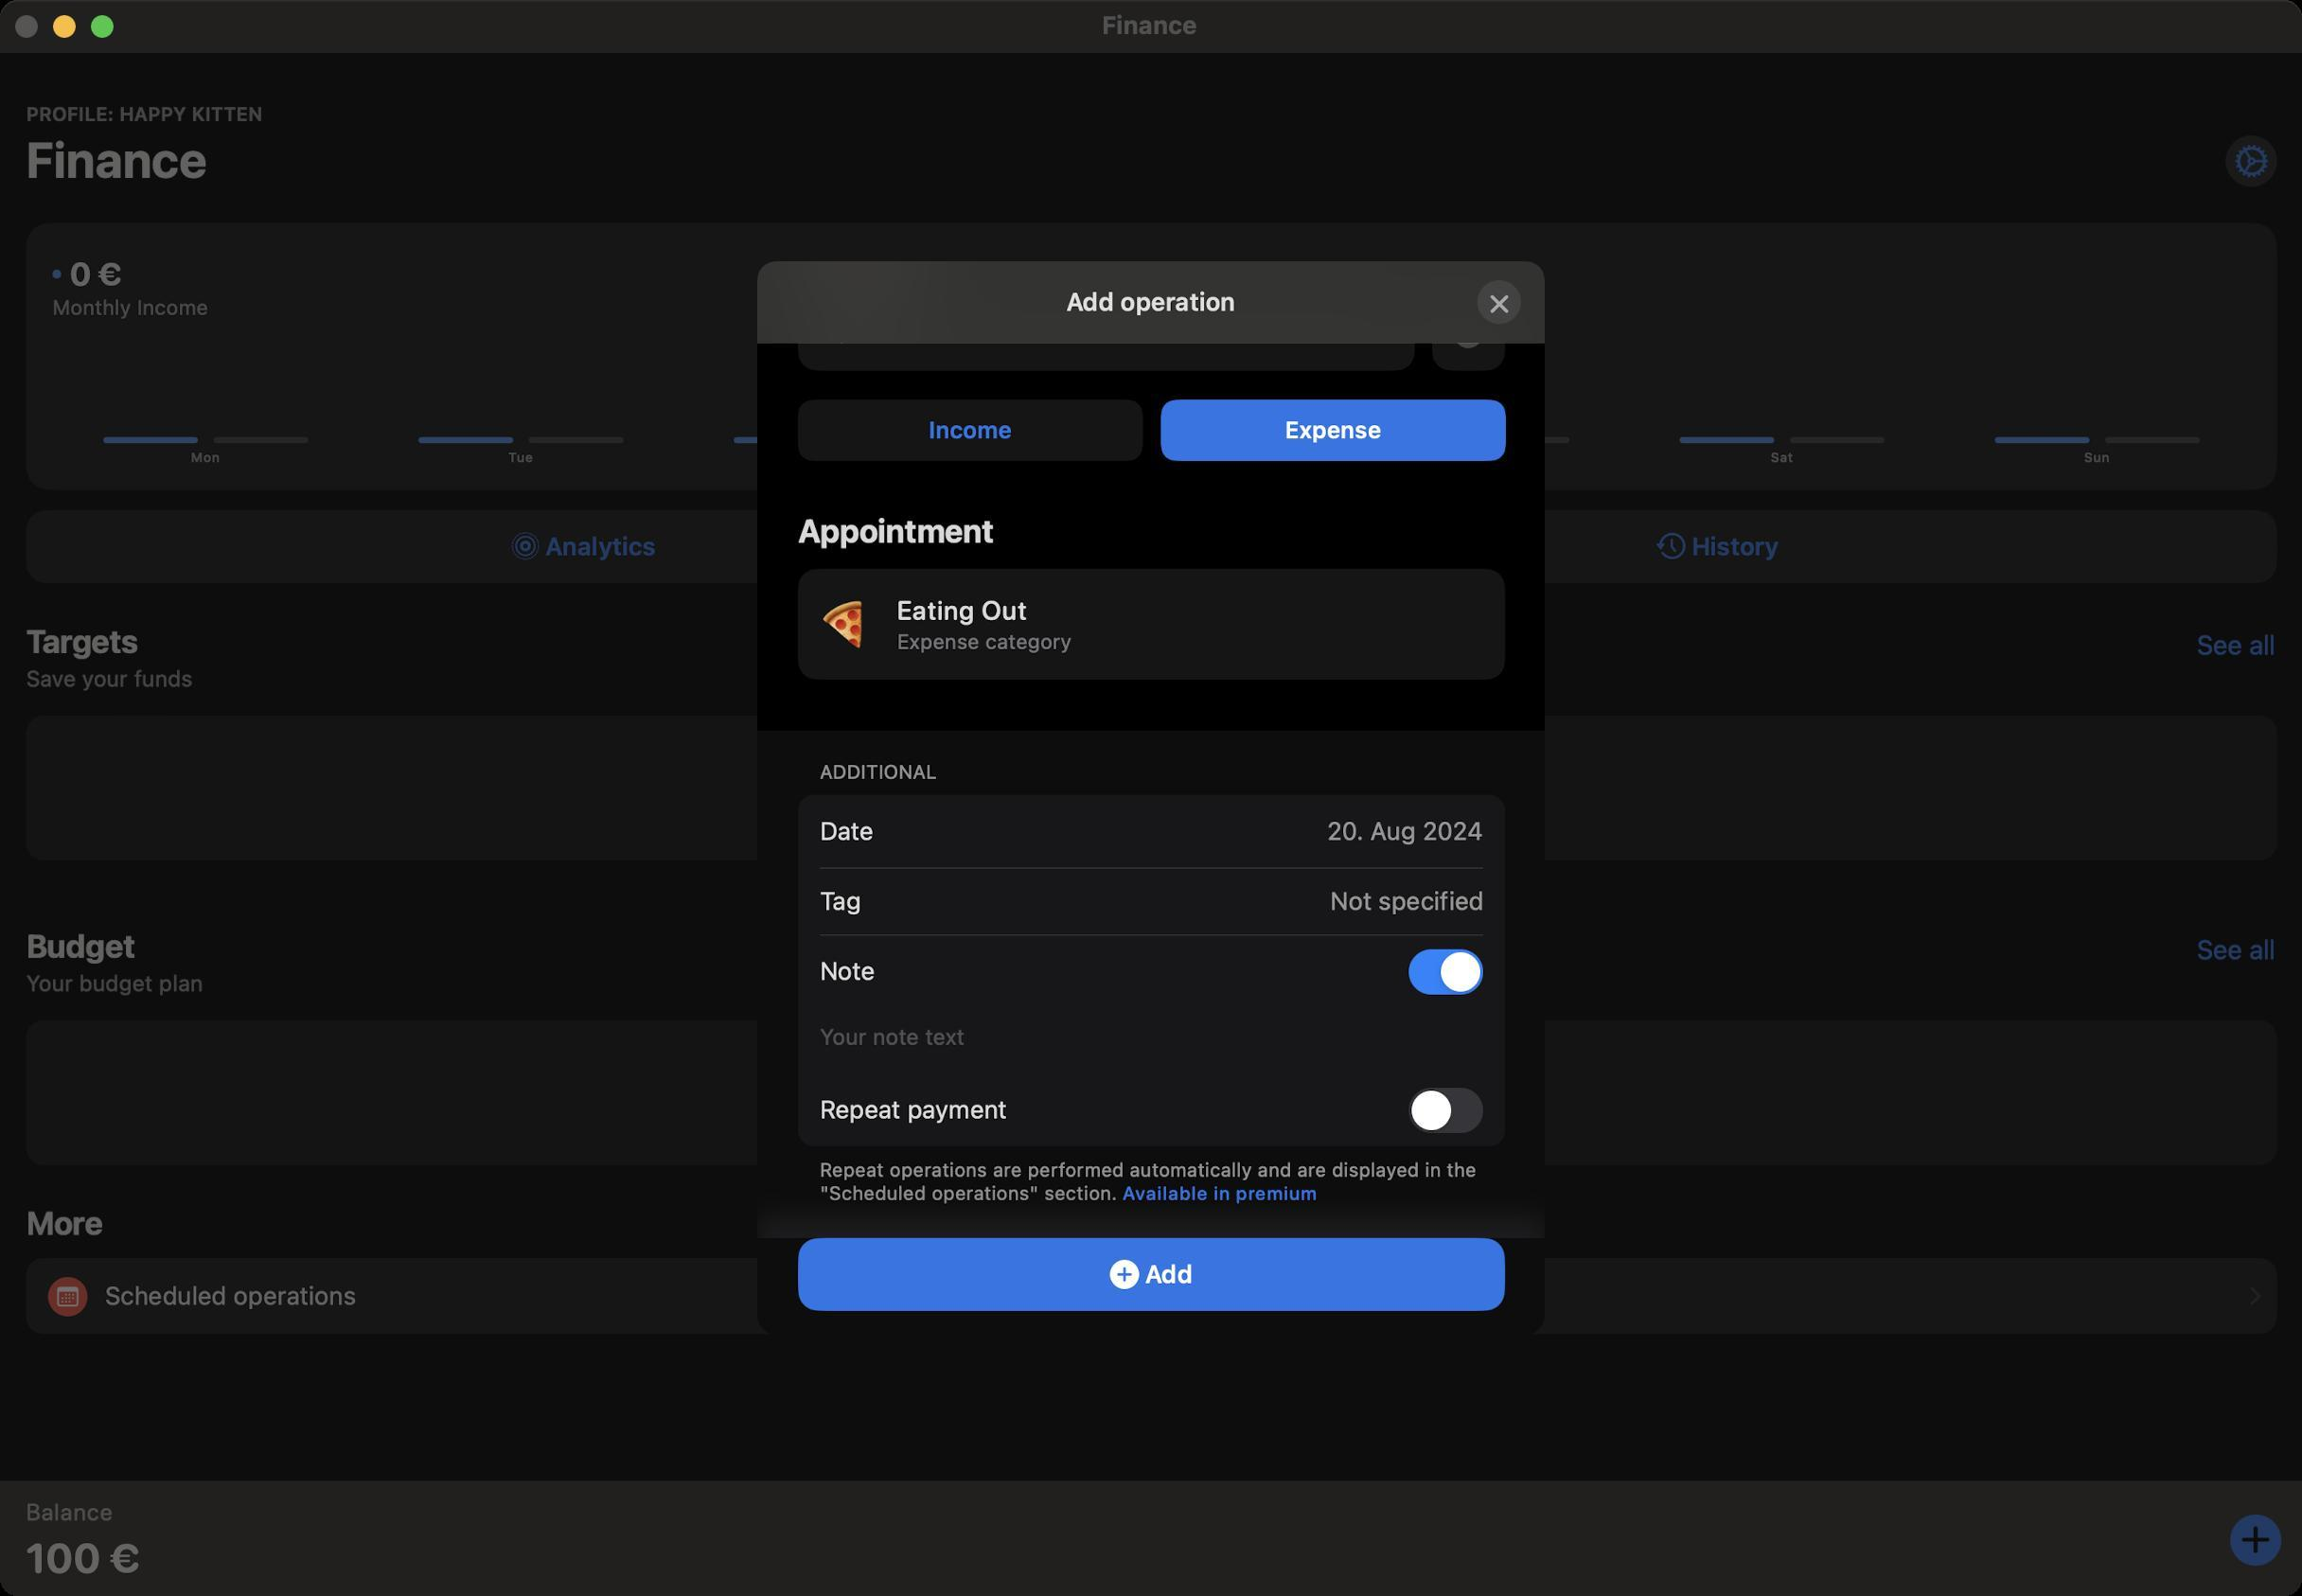
Accessibility tree:
{"name": "Finance", "role": "AXWindow", "description": null, "role_description": "standard window", "value": null, "position": "294.00;94.00", "size": "1216;843", "children": [{"name": null, "role": "AXGroup", "description": null, "role_description": "group", "value": null, "position": "0.00;0.00", "size": "1216;843", "children": [{"name": null, "role": "AXGroup", "description": null, "role_description": "group", "value": null, "position": "0.00;0.00", "size": "1217;843", "children": []}]}, {"name": null, "role": "AXButton", "description": null, "role_description": "close button", "value": null, "position": "7.00;6.00", "size": "14;16", "children": []}, {"name": null, "role": "AXButton", "description": null, "role_description": "zoom button", "value": null, "position": "47.00;6.00", "size": "14;16", "children": [{"name": null, "role": "AXGroup", "description": null, "role_description": "group", "value": null, "position": "47.00;6.00", "size": "14;16", "children": [{"name": null, "role": "AXGroup", "description": null, "role_description": "group", "value": null, "position": "47.00;6.00", "size": "14;16", "children": []}]}]}, {"name": null, "role": "AXButton", "description": null, "role_description": "minimize button", "value": null, "position": "27.00;6.00", "size": "14;16", "children": []}, {"name": null, "role": "AXStaticText", "description": null, "role_description": "text", "value": "Finance", "position": "580.00;5.00", "size": "55;16", "children": []}, {"name": null, "role": "AXSheet", "description": null, "role_description": "sheet", "value": null, "position": "400.00;138.00", "size": "416;567", "children": [{"name": null, "role": "AXGroup", "description": null, "role_description": "group", "value": null, "position": "400.00;138.00", "size": "416;567", "children": [{"name": null, "role": "AXGroup", "description": null, "role_description": "group", "value": null, "position": "400.00;138.00", "size": "417;567", "children": [{"name": null, "role": "AXGroup", "description": null, "role_description": "Nav bar", "value": null, "position": "400.00;138.00", "size": "417;43", "children": [{"name": null, "role": "AXHeading", "description": "Add operation", "role_description": "heading", "value": null, "position": "563.24;151.86", "size": "90;16", "children": []}, {"name": null, "role": "AXButton", "description": "close", "role_description": "button", "value": null, "position": "774.22;142.62", "size": "33;34", "children": []}]}, {"name": null, "role": "AXGroup", "description": null, "role_description": "group", "value": null, "position": "400.00;138.00", "size": "417;567", "children": [{"name": null, "role": "AXGroup", "description": null, "role_description": "group", "value": null, "position": "400.00;138.00", "size": "417;567", "children": [{"name": null, "role": "AXGroup", "description": null, "role_description": "group", "value": null, "position": "421.56;130.30", "size": "373;22", "children": [{"name": null, "role": "AXGroup", "description": null, "role_description": "group", "value": null, "position": "421.56;130.30", "size": "373;20", "children": [{"name": null, "role": "AXStaticText", "description": "Amount", "role_description": "text", "value": null, "position": "421.56;130.30", "size": "373;20", "children": []}]}]}, {"name": null, "role": "AXTextField", "description": null, "role_description": "text field", "value": "1 €", "position": "421.56;157.25", "size": "326;38", "children": []}, {"name": null, "role": "AXStaticText", "description": "-", "role_description": "text", "value": null, "position": "433.88;157.25", "size": "7;38", "children": []}, {"name": null, "role": "AXButton", "description": "clearField", "role_description": "button", "value": null, "position": "756.51;157.25", "size": "38;38", "children": []}, {"name": null, "role": "AXGroup", "description": null, "role_description": "group", "value": null, "position": "421.56;211.15", "size": "373;32", "children": [{"name": null, "role": "AXButton", "description": "Income", "role_description": "button", "value": null, "position": "421.56;211.15", "size": "182;32", "children": []}, {"name": null, "role": "AXButton", "description": "Expense", "role_description": "button", "value": null, "position": "613.29;211.15", "size": "182;32", "children": []}]}, {"name": null, "role": "AXGroup", "description": null, "role_description": "group", "value": null, "position": "421.56;270.44", "size": "373;22", "children": [{"name": null, "role": "AXGroup", "description": null, "role_description": "group", "value": null, "position": "421.56;270.44", "size": "373;20", "children": [{"name": null, "role": "AXStaticText", "description": "Appointment", "role_description": "text", "value": null, "position": "421.56;270.44", "size": "373;20", "children": []}]}]}, {"name": null, "role": "AXStaticText", "description": "🍕", "role_description": "text", "value": null, "position": "430.80;312.79", "size": "34;34", "children": []}, {"name": null, "role": "AXGroup", "description": null, "role_description": "group", "value": null, "position": "473.92;314.33", "size": "310;31", "children": [{"name": null, "role": "AXStaticText", "description": "Eating Out", "role_description": "text", "value": null, "position": "473.92;314.33", "size": "310;16", "children": []}, {"name": null, "role": "AXStaticText", "description": "Expense category", "role_description": "text", "value": null, "position": "473.92;332.04", "size": "310;13", "children": []}]}, {"name": null, "role": "AXStaticText", "description": "ADDITIONAL", "role_description": "text", "value": null, "position": "433.11;401.34", "size": "350;12", "children": []}, {"name": null, "role": "AXStaticText", "description": "Date", "role_description": "text", "value": null, "position": "433.11;431.37", "size": "28;15", "children": []}, {"name": null, "role": "AXStaticText", "description": "20. Aug 2024", "role_description": "text", "value": null, "position": "701.07;431.37", "size": "82;15", "children": []}, {"name": null, "role": "AXStaticText", "description": "Tag", "role_description": "text", "value": null, "position": "433.11;458.32", "size": "22;35", "children": []}, {"name": null, "role": "AXGroup", "description": null, "role_description": "group", "value": null, "position": "433.11;458.32", "size": "350;116", "children": [{"name": null, "role": "AXSlider", "description": null, "role_description": "slider", "value": 5000.0, "position": "514.73;429.44", "size": "104;173", "children": []}, {"name": null, "role": "AXSlider", "description": null, "role_description": "slider", "value": 4979.0, "position": "622.53;429.44", "size": "38;173", "children": []}, {"name": null, "role": "AXSlider", "description": null, "role_description": "slider", "value": 2018.0, "position": "664.11;429.44", "size": "38;173", "children": []}]}, {"name": null, "role": "AXStaticText", "description": "Not specified", "role_description": "text", "value": null, "position": "459.29;458.32", "size": "325;35", "children": []}, {"name": null, "role": "AXStaticText", "description": "Note", "role_description": "text", "value": null, "position": "433.11;505.29", "size": "29;15", "children": []}, {"name": null, "role": "AXCheckBox", "description": null, "role_description": "checkbox", "value": "1", "position": "744.19;501.44", "size": "39;24", "children": []}, {"name": null, "role": "AXTextField", "description": null, "role_description": "text field", "value": "", "position": "433.11;532.24", "size": "350;31", "children": []}, {"name": null, "role": "AXStaticText", "description": "Repeat payment", "role_description": "text", "value": null, "position": "433.11;578.44", "size": "99;15", "children": []}, {"name": null, "role": "AXCheckBox", "description": null, "role_description": "checkbox", "value": "0", "position": "744.19;574.59", "size": "39;24", "children": []}, {"name": null, "role": "AXButton", "description": "Repeat operations are performed automatically and are displayed in the \"Scheduled operations\" section. Available in premium", "role_description": "button", "value": null, "position": "433.11;611.55", "size": "350;25", "children": []}, {"name": null, "role": "AXGroup", "description": null, "role_description": "group", "value": null, "position": "433.11;613.09", "size": "350;38", "children": [{"name": null, "role": "AXGroup", "description": null, "role_description": "group", "value": null, "position": "434.65;616.94", "size": "168;31", "children": [{"name": null, "role": "AXStaticText", "description": "Retry", "role_description": "text", "value": null, "position": "434.65;616.94", "size": "168;15", "children": []}, {"name": null, "role": "AXStaticText", "description": "Monthly", "role_description": "text", "value": null, "position": "434.65;633.11", "size": "168;15", "children": []}]}, {"name": null, "role": "AXGroup", "description": null, "role_description": "group", "value": null, "position": "614.06;616.94", "size": "168;31", "children": [{"name": null, "role": "AXStaticText", "description": "Stop Repeater", "role_description": "text", "value": null, "position": "614.06;616.94", "size": "168;15", "children": []}, {"name": null, "role": "AXStaticText", "description": "Never", "role_description": "text", "value": null, "position": "614.06;633.11", "size": "168;15", "children": []}]}]}, {"name": null, "role": "AXButton", "description": "Add", "role_description": "button", "value": null, "position": "421.56;653.90", "size": "373;38", "children": []}]}]}]}]}]}, {"name": "Finance", "role": "AXWindow", "description": null, "role_description": "standard window", "value": null, "position": "294.00;94.00", "size": "1216;843", "children": [{"name": null, "role": "AXGroup", "description": null, "role_description": "group", "value": null, "position": "0.00;0.00", "size": "1216;843", "children": [{"name": null, "role": "AXGroup", "description": null, "role_description": "group", "value": null, "position": "0.00;0.00", "size": "1217;843", "children": []}]}, {"name": null, "role": "AXButton", "description": null, "role_description": "close button", "value": null, "position": "7.00;6.00", "size": "14;16", "children": []}, {"name": null, "role": "AXButton", "description": null, "role_description": "zoom button", "value": null, "position": "47.00;6.00", "size": "14;16", "children": [{"name": null, "role": "AXGroup", "description": null, "role_description": "group", "value": null, "position": "47.00;6.00", "size": "14;16", "children": [{"name": null, "role": "AXGroup", "description": null, "role_description": "group", "value": null, "position": "47.00;6.00", "size": "14;16", "children": []}]}]}, {"name": null, "role": "AXButton", "description": null, "role_description": "minimize button", "value": null, "position": "27.00;6.00", "size": "14;16", "children": []}, {"name": null, "role": "AXStaticText", "description": null, "role_description": "text", "value": "Finance", "position": "580.00;5.00", "size": "55;16", "children": []}, {"name": null, "role": "AXSheet", "description": null, "role_description": "sheet", "value": null, "position": "400.00;138.00", "size": "416;567", "children": [{"name": null, "role": "AXGroup", "description": null, "role_description": "group", "value": null, "position": "400.00;138.00", "size": "416;567", "children": [{"name": null, "role": "AXGroup", "description": null, "role_description": "group", "value": null, "position": "400.00;138.00", "size": "417;567", "children": [{"name": null, "role": "AXGroup", "description": null, "role_description": "Nav bar", "value": null, "position": "400.00;138.00", "size": "417;43", "children": [{"name": null, "role": "AXHeading", "description": "Add operation", "role_description": "heading", "value": null, "position": "563.24;151.86", "size": "90;16", "children": []}, {"name": null, "role": "AXButton", "description": "close", "role_description": "button", "value": null, "position": "774.22;142.62", "size": "33;34", "children": []}]}, {"name": null, "role": "AXGroup", "description": null, "role_description": "group", "value": null, "position": "400.00;138.00", "size": "417;567", "children": [{"name": null, "role": "AXGroup", "description": null, "role_description": "group", "value": null, "position": "400.00;138.00", "size": "417;567", "children": [{"name": null, "role": "AXGroup", "description": null, "role_description": "group", "value": null, "position": "421.56;130.30", "size": "373;22", "children": [{"name": null, "role": "AXGroup", "description": null, "role_description": "group", "value": null, "position": "421.56;130.30", "size": "373;20", "children": [{"name": null, "role": "AXStaticText", "description": "Amount", "role_description": "text", "value": null, "position": "421.56;130.30", "size": "373;20", "children": []}]}]}, {"name": null, "role": "AXTextField", "description": null, "role_description": "text field", "value": "1 €", "position": "421.56;157.25", "size": "326;38", "children": []}, {"name": null, "role": "AXStaticText", "description": "-", "role_description": "text", "value": null, "position": "433.88;157.25", "size": "7;38", "children": []}, {"name": null, "role": "AXButton", "description": "clearField", "role_description": "button", "value": null, "position": "756.51;157.25", "size": "38;38", "children": []}, {"name": null, "role": "AXGroup", "description": null, "role_description": "group", "value": null, "position": "421.56;211.15", "size": "373;32", "children": [{"name": null, "role": "AXButton", "description": "Income", "role_description": "button", "value": null, "position": "421.56;211.15", "size": "182;32", "children": []}, {"name": null, "role": "AXButton", "description": "Expense", "role_description": "button", "value": null, "position": "613.29;211.15", "size": "182;32", "children": []}]}, {"name": null, "role": "AXGroup", "description": null, "role_description": "group", "value": null, "position": "421.56;270.44", "size": "373;22", "children": [{"name": null, "role": "AXGroup", "description": null, "role_description": "group", "value": null, "position": "421.56;270.44", "size": "373;20", "children": [{"name": null, "role": "AXStaticText", "description": "Appointment", "role_description": "text", "value": null, "position": "421.56;270.44", "size": "373;20", "children": []}]}]}, {"name": null, "role": "AXStaticText", "description": "🍕", "role_description": "text", "value": null, "position": "430.80;312.79", "size": "34;34", "children": []}, {"name": null, "role": "AXGroup", "description": null, "role_description": "group", "value": null, "position": "473.92;314.33", "size": "310;31", "children": [{"name": null, "role": "AXStaticText", "description": "Eating Out", "role_description": "text", "value": null, "position": "473.92;314.33", "size": "310;16", "children": []}, {"name": null, "role": "AXStaticText", "description": "Expense category", "role_description": "text", "value": null, "position": "473.92;332.04", "size": "310;13", "children": []}]}, {"name": null, "role": "AXStaticText", "description": "ADDITIONAL", "role_description": "text", "value": null, "position": "433.11;401.34", "size": "350;12", "children": []}, {"name": null, "role": "AXStaticText", "description": "Date", "role_description": "text", "value": null, "position": "433.11;431.37", "size": "28;15", "children": []}, {"name": null, "role": "AXStaticText", "description": "20. Aug 2024", "role_description": "text", "value": null, "position": "701.07;431.37", "size": "82;15", "children": []}, {"name": null, "role": "AXStaticText", "description": "Tag", "role_description": "text", "value": null, "position": "433.11;458.32", "size": "22;35", "children": []}, {"name": null, "role": "AXGroup", "description": null, "role_description": "group", "value": null, "position": "433.11;458.32", "size": "350;116", "children": [{"name": null, "role": "AXSlider", "description": null, "role_description": "slider", "value": 5000.0, "position": "514.73;429.44", "size": "104;173", "children": []}, {"name": null, "role": "AXSlider", "description": null, "role_description": "slider", "value": 4979.0, "position": "622.53;429.44", "size": "38;173", "children": []}, {"name": null, "role": "AXSlider", "description": null, "role_description": "slider", "value": 2018.0, "position": "664.11;429.44", "size": "38;173", "children": []}]}, {"name": null, "role": "AXStaticText", "description": "Not specified", "role_description": "text", "value": null, "position": "459.29;458.32", "size": "325;35", "children": []}, {"name": null, "role": "AXStaticText", "description": "Note", "role_description": "text", "value": null, "position": "433.11;505.29", "size": "29;15", "children": []}, {"name": null, "role": "AXCheckBox", "description": null, "role_description": "checkbox", "value": "1", "position": "744.19;501.44", "size": "39;24", "children": []}, {"name": null, "role": "AXTextField", "description": null, "role_description": "text field", "value": "", "position": "433.11;532.24", "size": "350;31", "children": []}, {"name": null, "role": "AXStaticText", "description": "Repeat payment", "role_description": "text", "value": null, "position": "433.11;578.44", "size": "99;15", "children": []}, {"name": null, "role": "AXCheckBox", "description": null, "role_description": "checkbox", "value": "0", "position": "744.19;574.59", "size": "39;24", "children": []}, {"name": null, "role": "AXButton", "description": "Repeat operations are performed automatically and are displayed in the \"Scheduled operations\" section. Available in premium", "role_description": "button", "value": null, "position": "433.11;611.55", "size": "350;25", "children": []}, {"name": null, "role": "AXGroup", "description": null, "role_description": "group", "value": null, "position": "433.11;613.09", "size": "350;38", "children": [{"name": null, "role": "AXGroup", "description": null, "role_description": "group", "value": null, "position": "434.65;616.94", "size": "168;31", "children": [{"name": null, "role": "AXStaticText", "description": "Retry", "role_description": "text", "value": null, "position": "434.65;616.94", "size": "168;15", "children": []}, {"name": null, "role": "AXStaticText", "description": "Monthly", "role_description": "text", "value": null, "position": "434.65;633.11", "size": "168;15", "children": []}]}, {"name": null, "role": "AXGroup", "description": null, "role_description": "group", "value": null, "position": "614.06;616.94", "size": "168;31", "children": [{"name": null, "role": "AXStaticText", "description": "Stop Repeater", "role_description": "text", "value": null, "position": "614.06;616.94", "size": "168;15", "children": []}, {"name": null, "role": "AXStaticText", "description": "Never", "role_description": "text", "value": null, "position": "614.06;633.11", "size": "168;15", "children": []}]}]}, {"name": null, "role": "AXButton", "description": "Add", "role_description": "button", "value": null, "position": "421.56;653.90", "size": "373;38", "children": []}]}]}]}]}]}]}]}